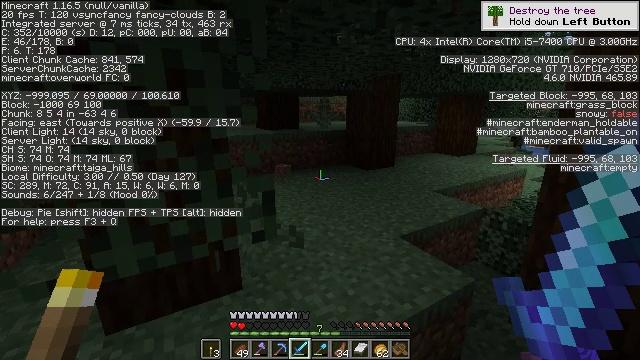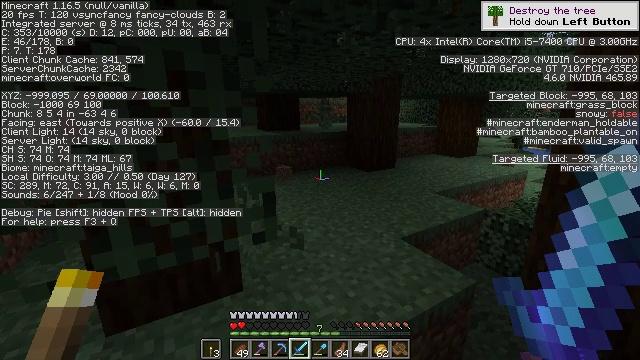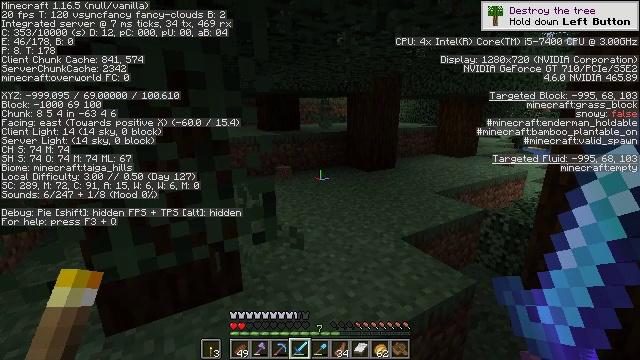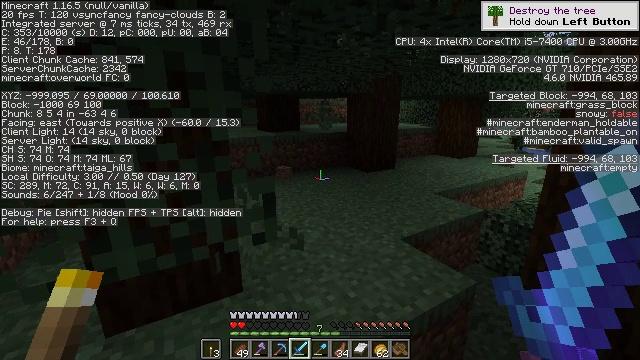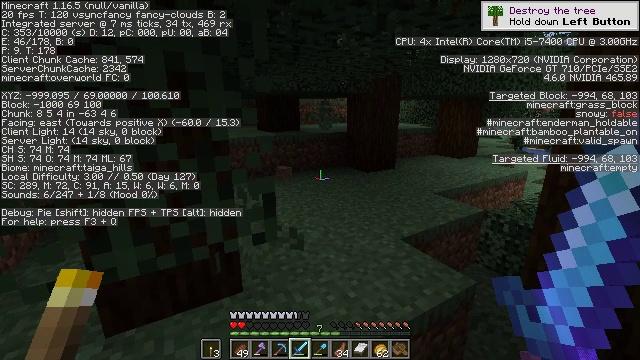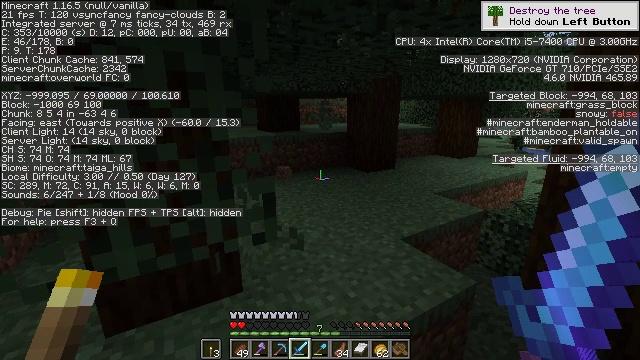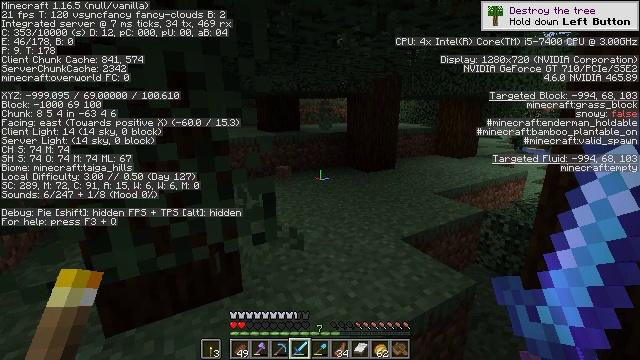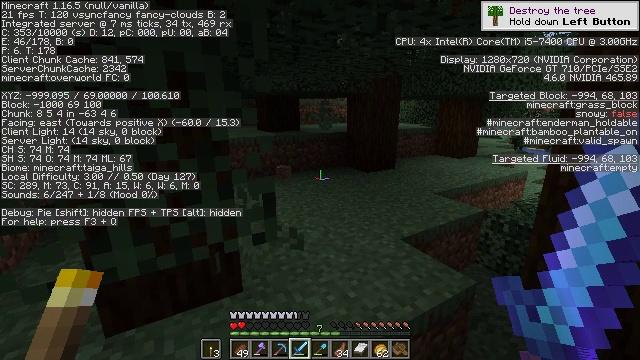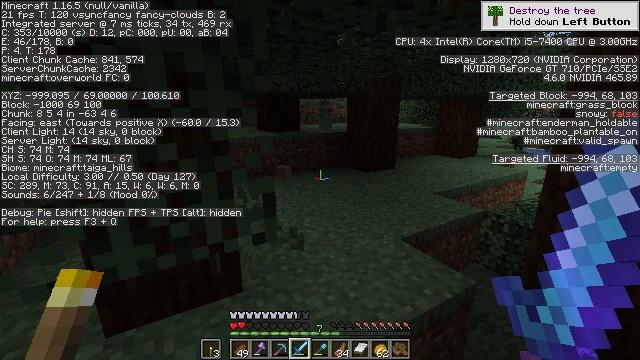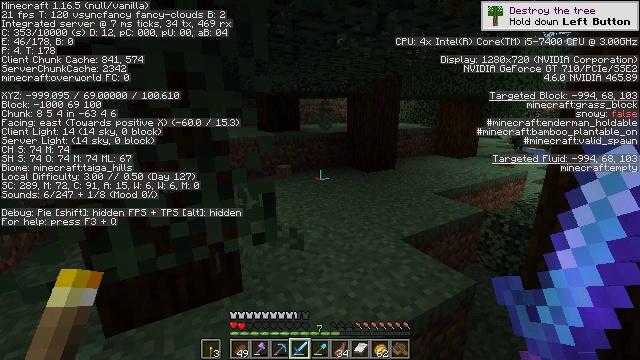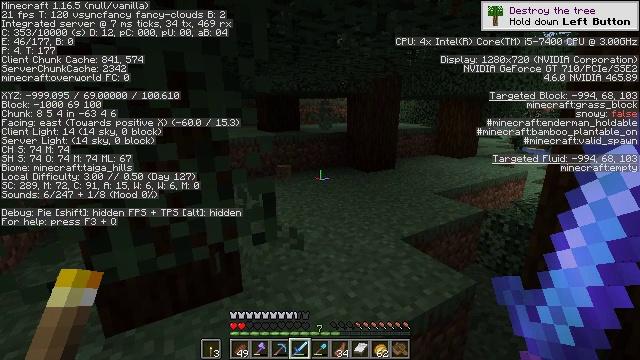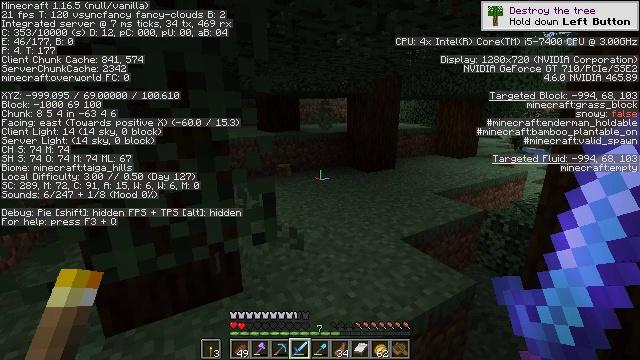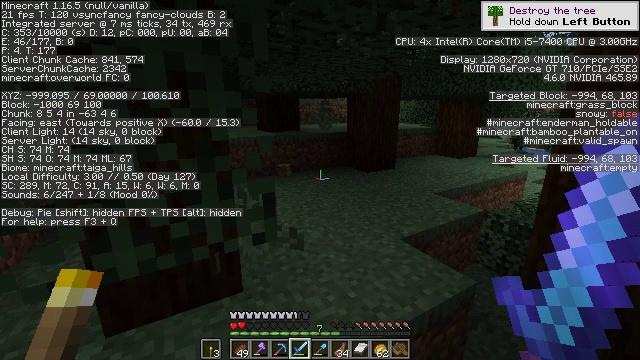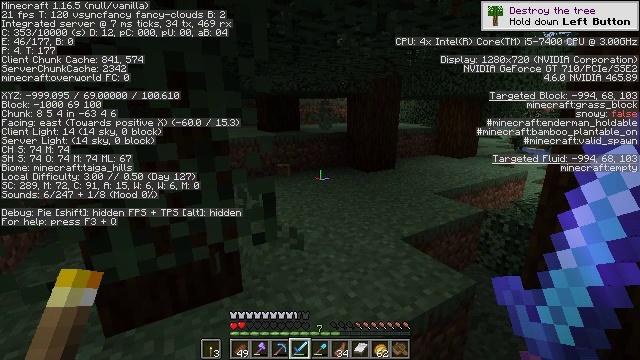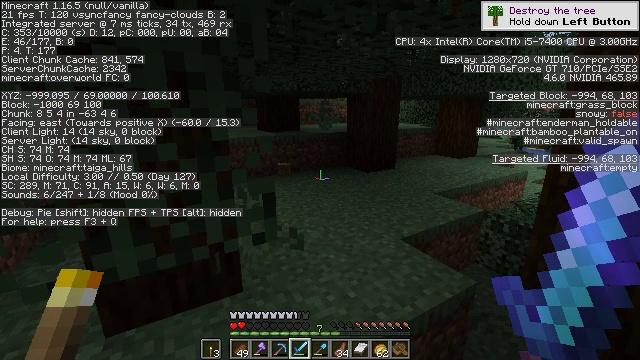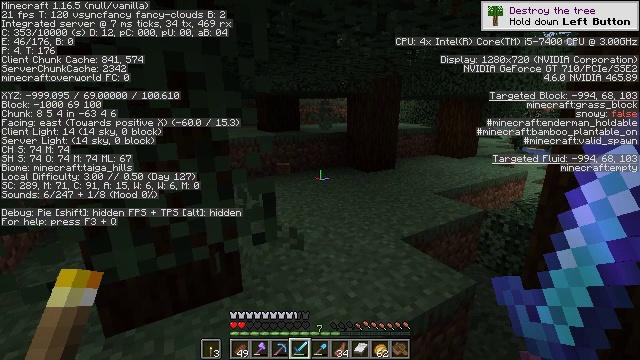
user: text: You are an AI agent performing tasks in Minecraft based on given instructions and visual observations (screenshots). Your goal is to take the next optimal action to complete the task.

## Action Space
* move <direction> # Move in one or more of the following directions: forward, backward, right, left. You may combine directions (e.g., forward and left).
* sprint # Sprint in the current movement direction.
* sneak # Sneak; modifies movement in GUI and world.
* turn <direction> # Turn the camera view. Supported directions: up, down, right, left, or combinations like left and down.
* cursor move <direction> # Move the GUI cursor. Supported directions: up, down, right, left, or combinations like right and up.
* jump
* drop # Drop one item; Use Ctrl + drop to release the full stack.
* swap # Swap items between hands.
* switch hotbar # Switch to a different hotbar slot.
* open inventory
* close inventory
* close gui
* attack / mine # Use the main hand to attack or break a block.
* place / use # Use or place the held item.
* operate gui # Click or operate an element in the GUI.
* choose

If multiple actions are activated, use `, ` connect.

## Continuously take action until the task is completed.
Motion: motion action
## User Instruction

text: Clear the sweet berry bush to collect the sweet berries.
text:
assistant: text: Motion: no_op
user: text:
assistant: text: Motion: no_op
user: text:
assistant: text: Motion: no_op
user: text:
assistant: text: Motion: no_op
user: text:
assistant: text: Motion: no_op
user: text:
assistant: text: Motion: no_op
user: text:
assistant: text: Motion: no_op
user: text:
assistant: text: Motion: no_op
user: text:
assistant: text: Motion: no_op
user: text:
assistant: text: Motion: no_op
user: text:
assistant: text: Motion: no_op
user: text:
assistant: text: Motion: no_op
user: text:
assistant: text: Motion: no_op
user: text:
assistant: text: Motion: no_op
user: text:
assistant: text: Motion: no_op
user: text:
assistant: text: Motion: no_op
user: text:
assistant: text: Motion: no_op
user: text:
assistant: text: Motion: no_op
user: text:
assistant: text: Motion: no_op
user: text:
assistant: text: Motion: no_op
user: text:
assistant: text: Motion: no_op
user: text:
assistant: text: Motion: no_op
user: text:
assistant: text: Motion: no_op
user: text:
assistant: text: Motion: no_op
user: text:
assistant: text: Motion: no_op
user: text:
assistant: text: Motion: no_op
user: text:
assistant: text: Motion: no_op
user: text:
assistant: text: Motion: no_op
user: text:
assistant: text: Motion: no_op
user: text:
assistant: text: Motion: no_op